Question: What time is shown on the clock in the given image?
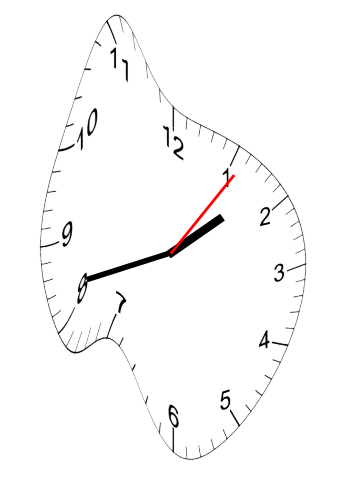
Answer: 01:42:06